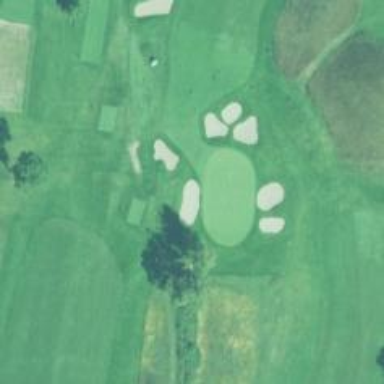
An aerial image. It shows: View of golf hole.